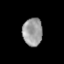
Tissue: prostate
Cell type: T cells
Senescence score: 0.2886
Nuclear area (px): 546
Mean DAPI intensity: 154.308